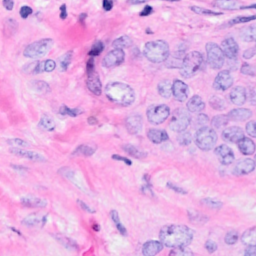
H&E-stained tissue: Breast